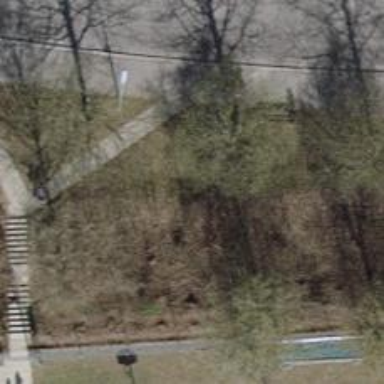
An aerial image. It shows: Brown bench.